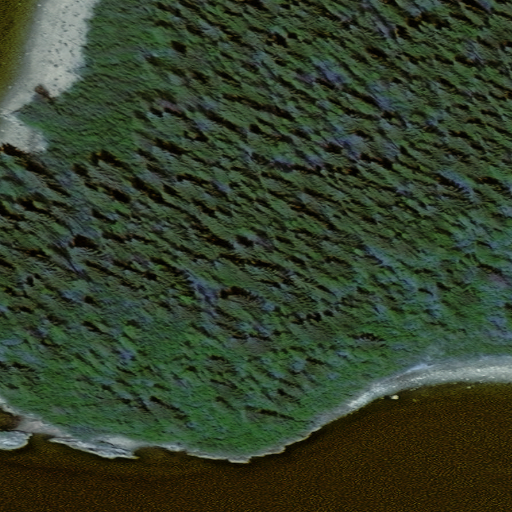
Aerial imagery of cape in Alaska named Point George containing only unknown